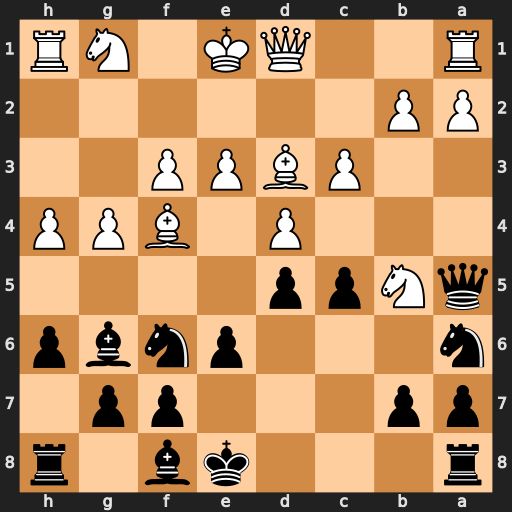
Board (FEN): r3kb1r/pp3pp1/n3pnbp/qNpp4/3P1BPP/2PBPP2/PP6/R2QK1NR
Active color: b
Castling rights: KQkq
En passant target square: -
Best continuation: Bxd3 Qxd3 c4 Qc2 Qxb5